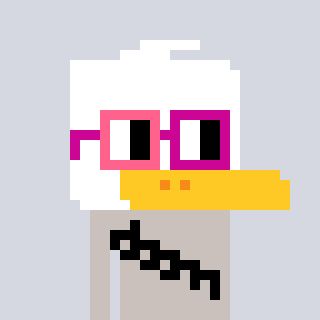
a pixel art character with square pink and red glasses, a duck-shaped head and a foggrey-colored body on a cool background